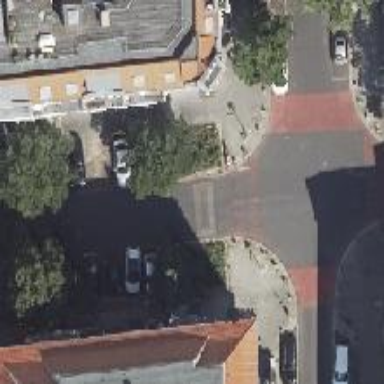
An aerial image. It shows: Living street with asphalt surface and separate parking on both sides.